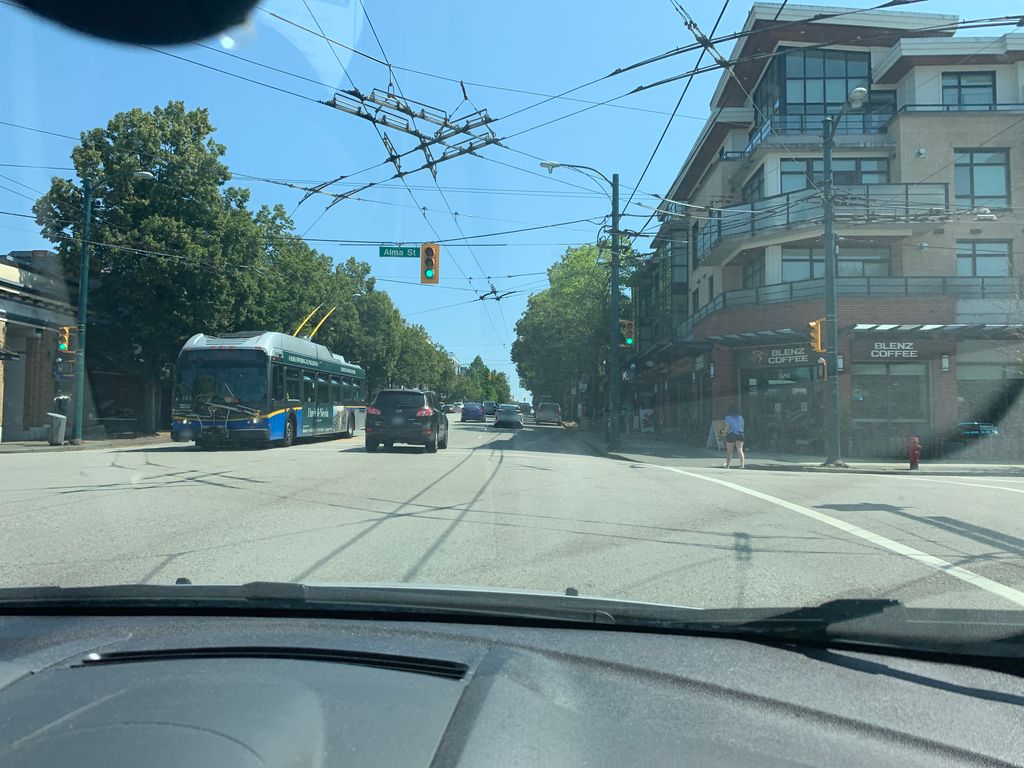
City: vancouver